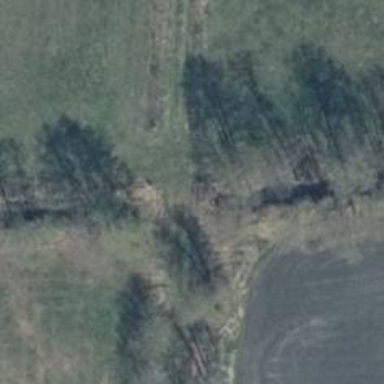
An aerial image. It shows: Grass-covered track bridge.